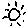
Label: sun